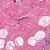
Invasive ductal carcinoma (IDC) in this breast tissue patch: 0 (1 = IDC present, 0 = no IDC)